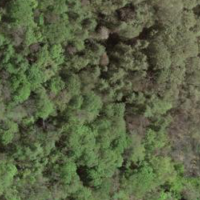
EUNIS habitat code: 41
Species observed at this site:
Cardamine heptaphylla